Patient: sex F, age 57
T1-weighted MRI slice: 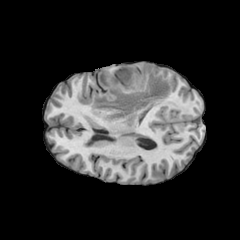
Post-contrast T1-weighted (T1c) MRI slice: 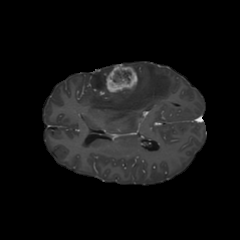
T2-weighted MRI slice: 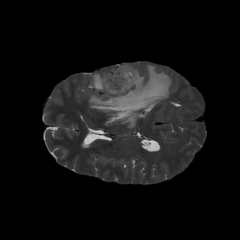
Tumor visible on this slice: yes
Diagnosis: Glioblastoma, IDH-wildtype
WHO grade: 4